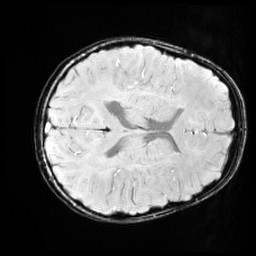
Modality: SWI
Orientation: axial
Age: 12
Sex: female
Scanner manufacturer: siemens
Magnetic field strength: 3 T
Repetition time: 0.027 s
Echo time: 0.02 s